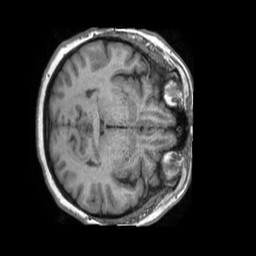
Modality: T1w
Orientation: axial
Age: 44
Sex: female
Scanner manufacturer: philips
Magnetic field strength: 1.5 T
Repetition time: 0.007215 s
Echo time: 0.003299 s